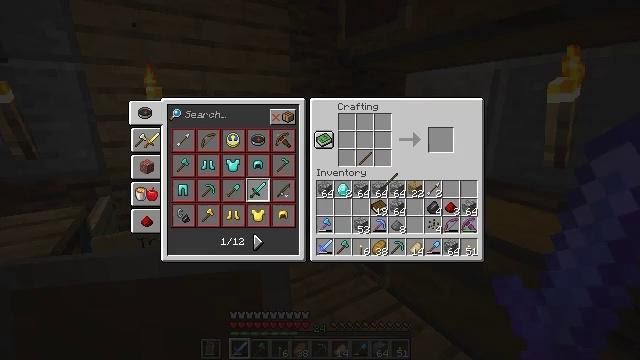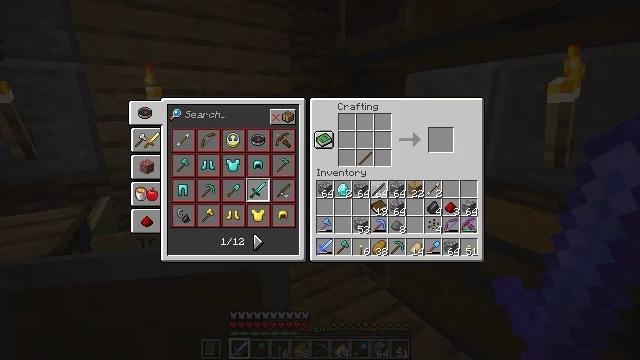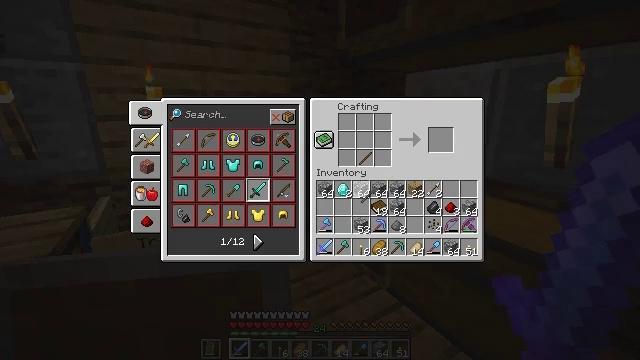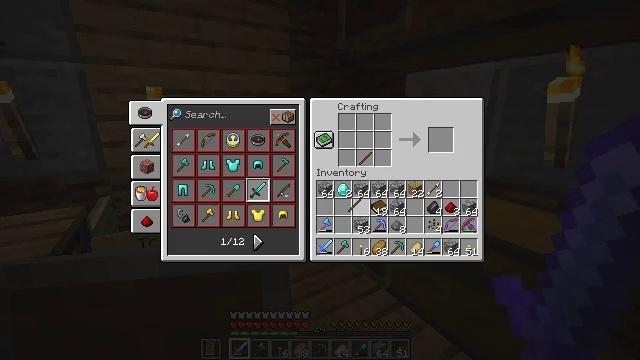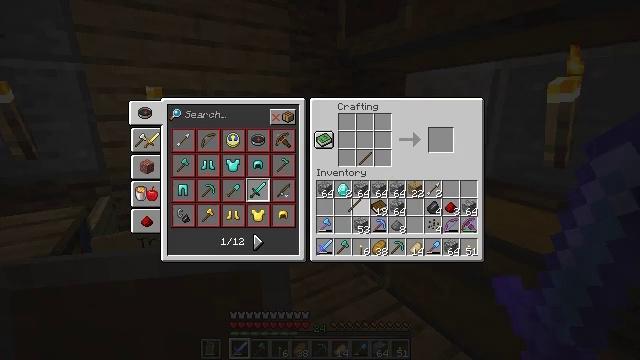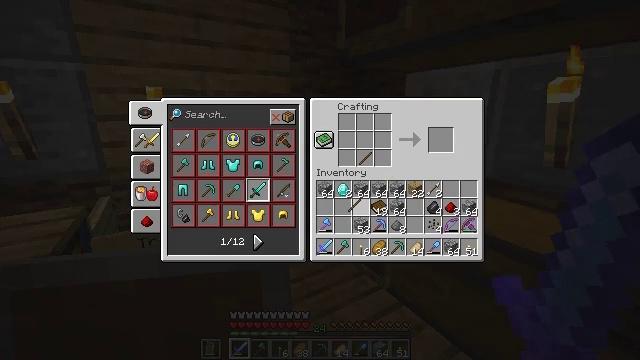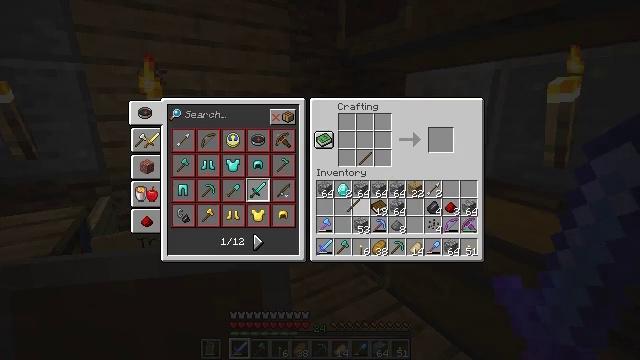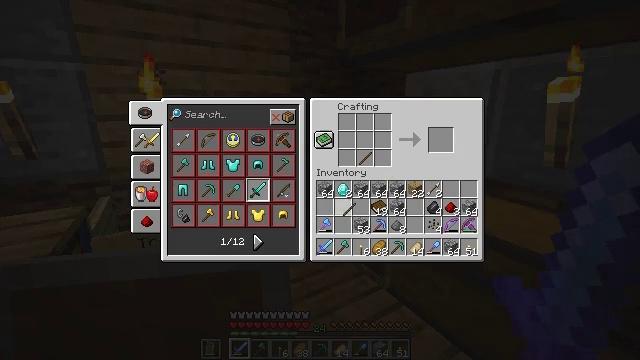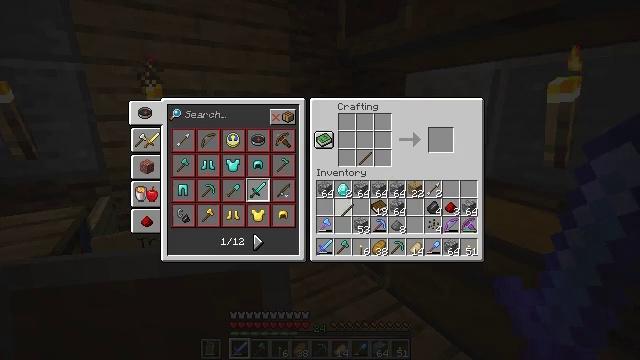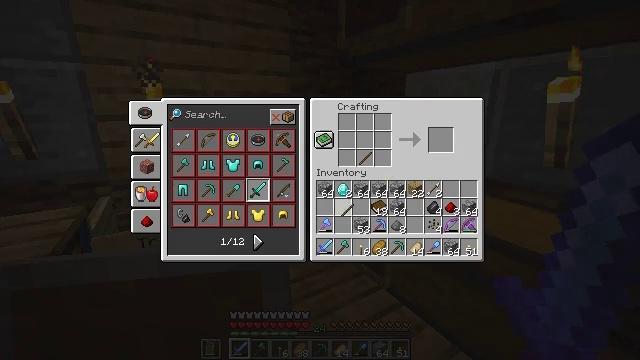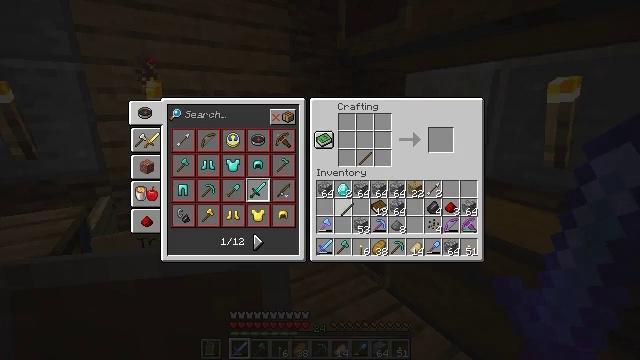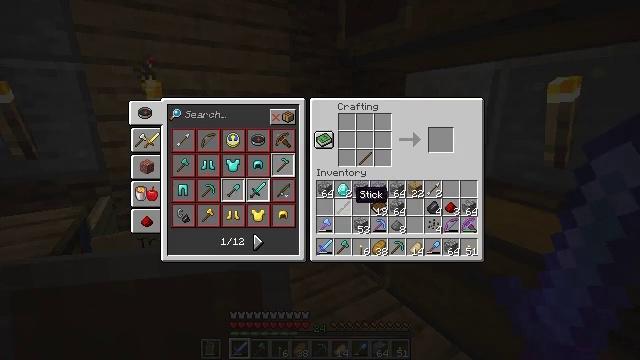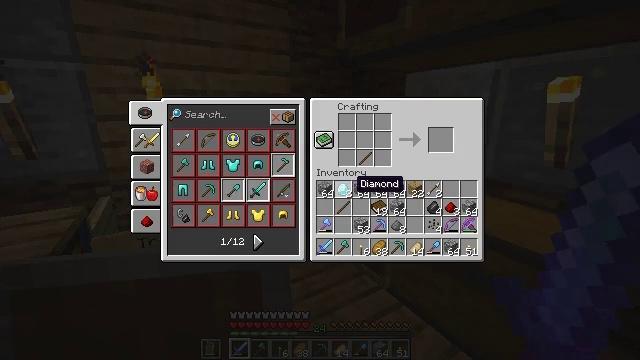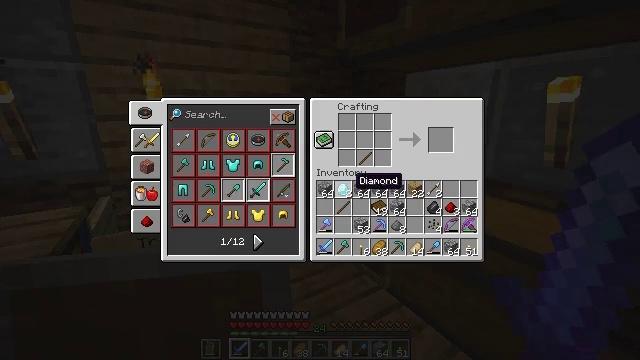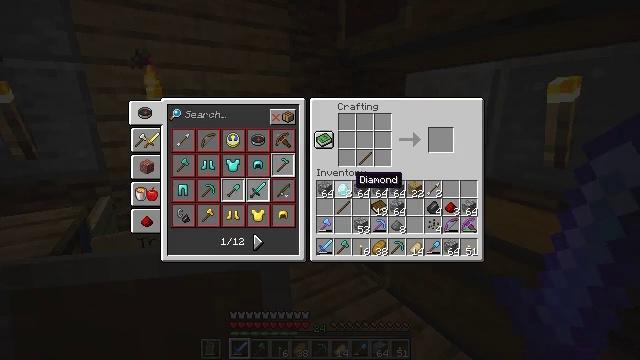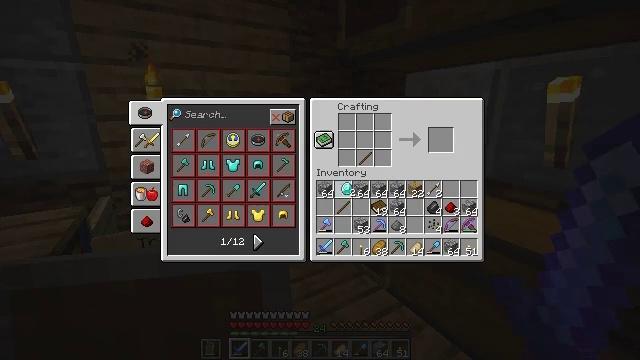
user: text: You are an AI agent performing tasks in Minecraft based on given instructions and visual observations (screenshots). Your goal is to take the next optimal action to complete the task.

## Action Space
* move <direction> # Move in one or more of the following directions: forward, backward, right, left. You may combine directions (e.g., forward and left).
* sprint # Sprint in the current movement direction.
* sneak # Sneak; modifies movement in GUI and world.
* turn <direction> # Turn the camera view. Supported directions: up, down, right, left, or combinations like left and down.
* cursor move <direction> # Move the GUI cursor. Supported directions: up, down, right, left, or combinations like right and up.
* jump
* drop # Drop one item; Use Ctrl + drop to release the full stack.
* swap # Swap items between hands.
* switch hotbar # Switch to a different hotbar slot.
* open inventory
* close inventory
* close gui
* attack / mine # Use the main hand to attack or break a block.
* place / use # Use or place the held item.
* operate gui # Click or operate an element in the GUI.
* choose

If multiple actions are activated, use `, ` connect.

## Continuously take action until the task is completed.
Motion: motion action
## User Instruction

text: Combine materials to craft a diamond sword.
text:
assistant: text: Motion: sneak, cursor move left and down, open gui
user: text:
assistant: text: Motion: cursor move left and down
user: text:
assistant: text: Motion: cursor move left and down
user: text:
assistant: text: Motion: no_op
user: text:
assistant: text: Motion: no_op
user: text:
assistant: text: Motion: no_op
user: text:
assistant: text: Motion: no_op
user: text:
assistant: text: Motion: no_op
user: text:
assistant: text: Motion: operate gui
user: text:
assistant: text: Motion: operate gui
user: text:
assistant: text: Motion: no_op
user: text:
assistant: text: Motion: cursor move up
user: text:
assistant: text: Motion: no_op
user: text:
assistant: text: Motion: no_op
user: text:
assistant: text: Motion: operate gui
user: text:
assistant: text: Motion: operate gui
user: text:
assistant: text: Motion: cursor move up, operate gui
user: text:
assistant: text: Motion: cursor move right and up
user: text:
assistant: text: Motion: cursor move up
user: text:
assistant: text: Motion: no_op
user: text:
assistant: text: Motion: no_op
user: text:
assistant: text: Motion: no_op
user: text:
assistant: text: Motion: no_op
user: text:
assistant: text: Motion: no_op
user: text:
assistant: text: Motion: operate gui
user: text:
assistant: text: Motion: operate gui
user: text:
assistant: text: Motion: cursor move up, operate gui
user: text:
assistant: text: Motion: operate gui
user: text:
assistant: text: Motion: operate gui
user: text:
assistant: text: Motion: operate gui